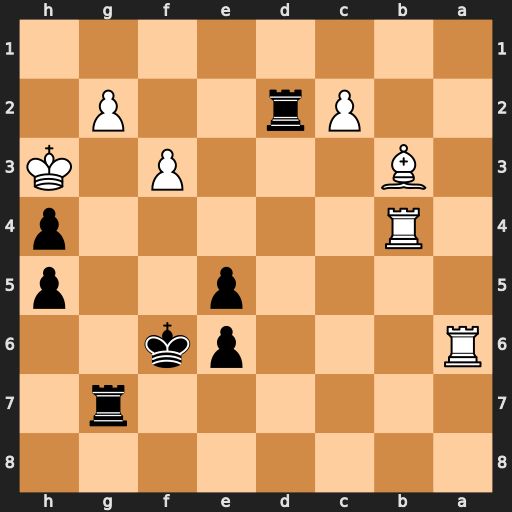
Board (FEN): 8/6r1/R3pk2/4p2p/1R5p/1B3P1K/2Pr2P1/8
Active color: b
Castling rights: -
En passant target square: -
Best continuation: Rgxg2 Rxe6+ Kf5 Rxe5+ Kxe5